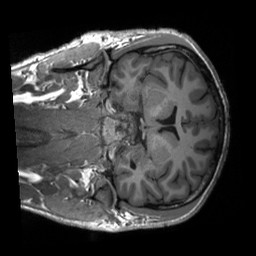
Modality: T1w
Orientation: coronal
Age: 24
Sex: male
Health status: healthy
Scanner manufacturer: siemens
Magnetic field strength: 3 T
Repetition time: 2.3 s
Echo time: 0.00232 s